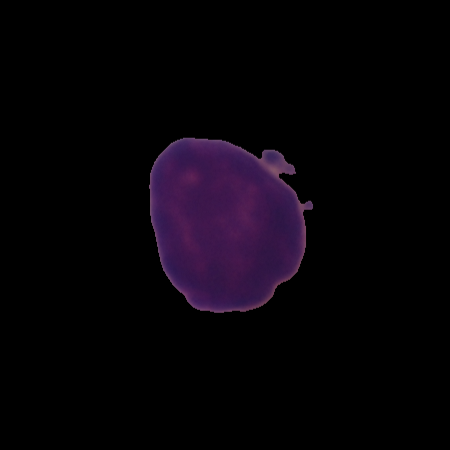
Label: healthy